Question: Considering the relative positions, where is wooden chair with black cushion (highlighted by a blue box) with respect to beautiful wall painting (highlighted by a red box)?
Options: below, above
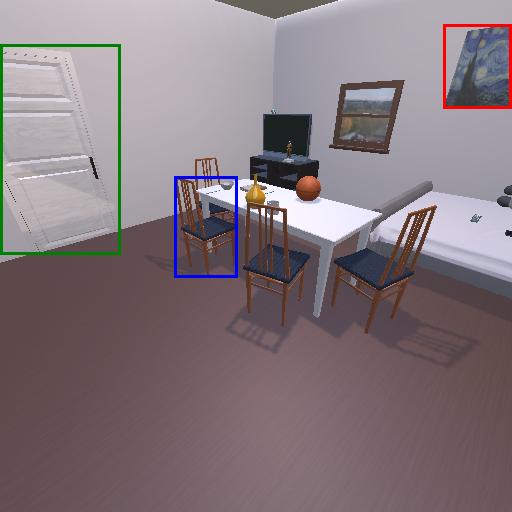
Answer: below